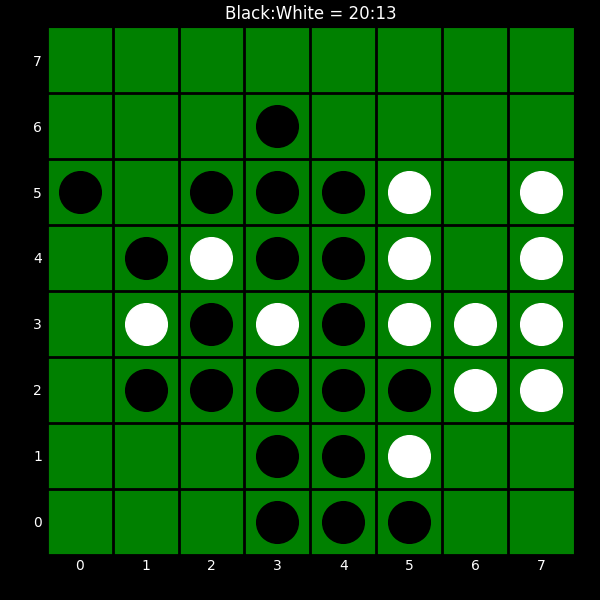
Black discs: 20
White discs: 13